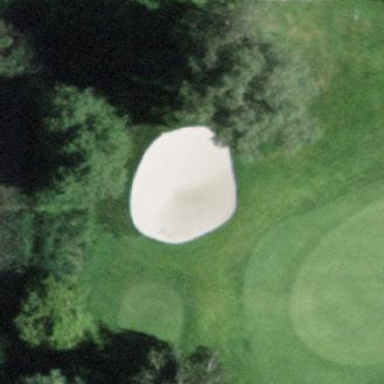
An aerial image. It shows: Sandy area is golf bunker.